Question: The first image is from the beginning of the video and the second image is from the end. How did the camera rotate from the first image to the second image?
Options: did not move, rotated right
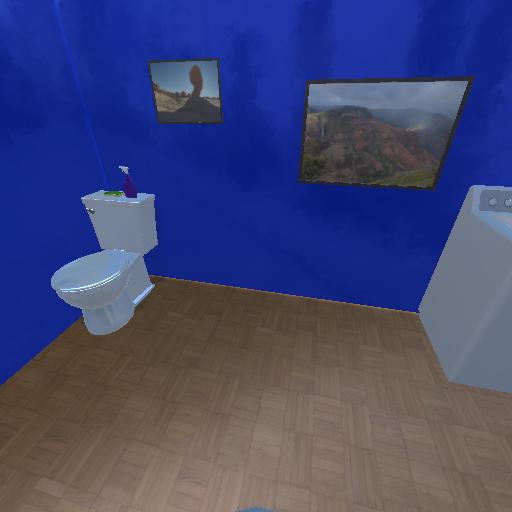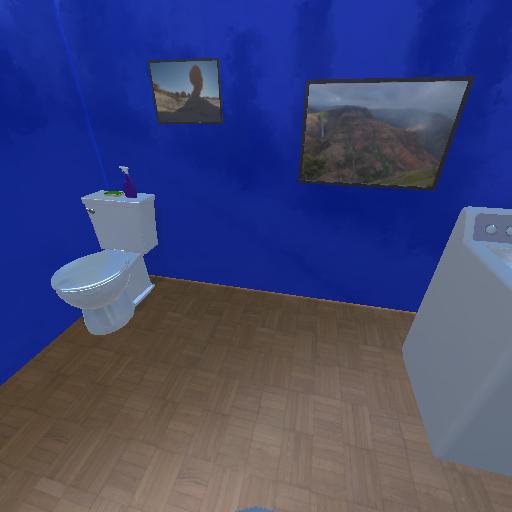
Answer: did not move